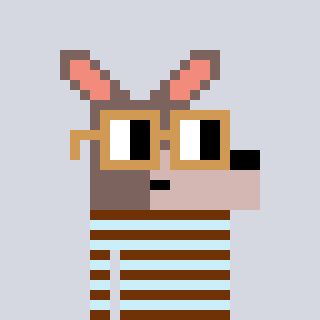
a pixel art character with square brown glasses, a kangaroo-shaped head and a cold-colored body on a cool background